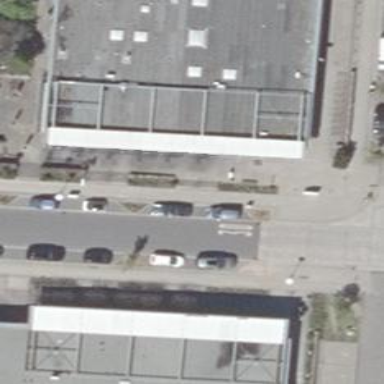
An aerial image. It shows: Sidewalk.